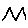
Label: zigzag